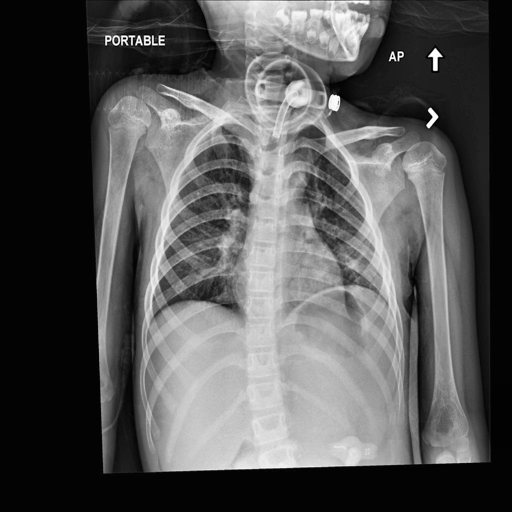
Finding: NORMAL